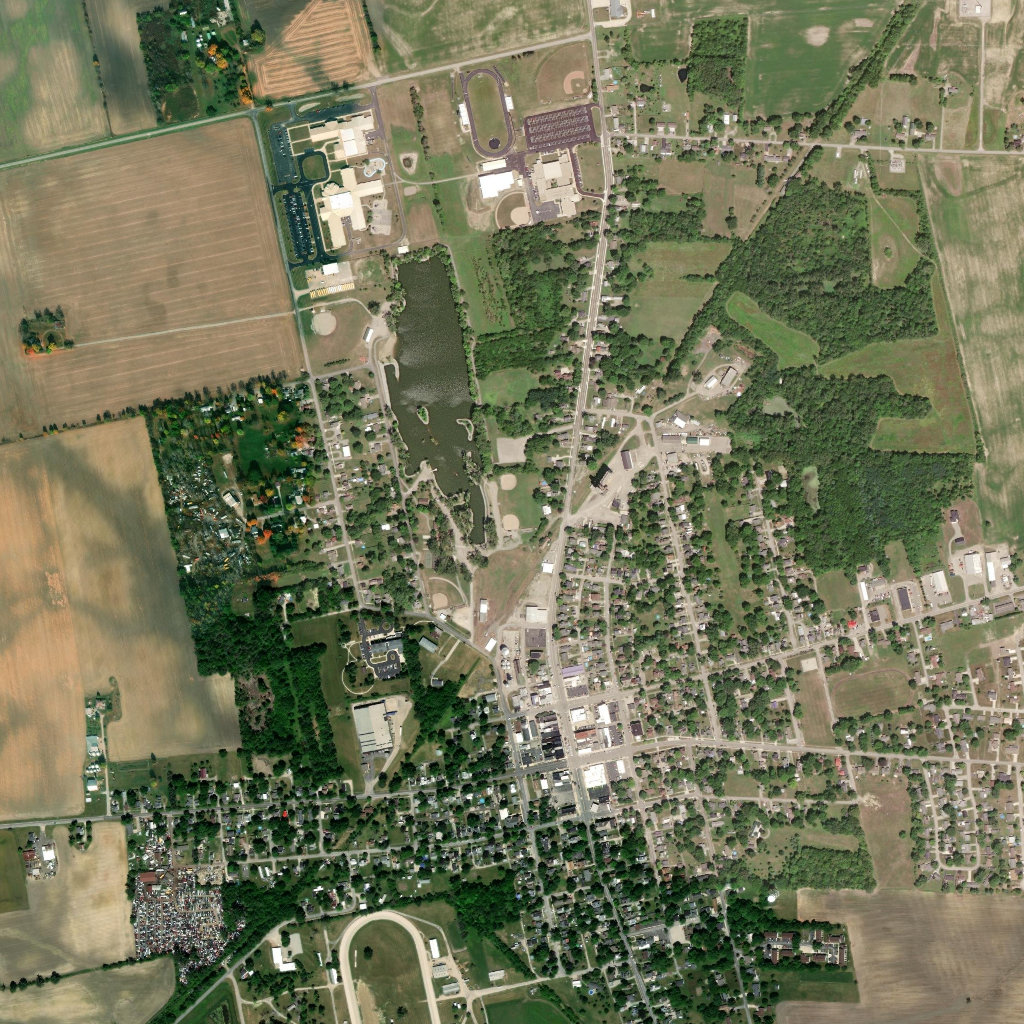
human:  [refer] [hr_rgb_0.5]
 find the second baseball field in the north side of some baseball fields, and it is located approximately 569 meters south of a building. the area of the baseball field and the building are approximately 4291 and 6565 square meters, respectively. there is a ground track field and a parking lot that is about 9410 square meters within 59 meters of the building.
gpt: <box>[[48, 48, 52, 51, 0]]</box>